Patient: sex M, age 65
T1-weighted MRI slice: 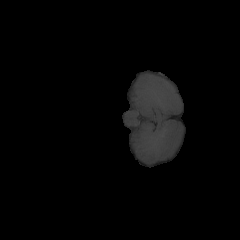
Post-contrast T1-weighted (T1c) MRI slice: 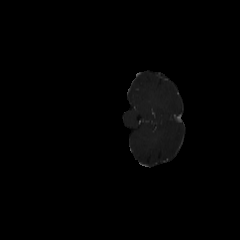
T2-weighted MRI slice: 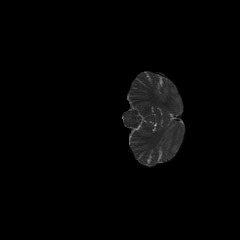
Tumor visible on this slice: no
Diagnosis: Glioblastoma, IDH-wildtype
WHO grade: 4